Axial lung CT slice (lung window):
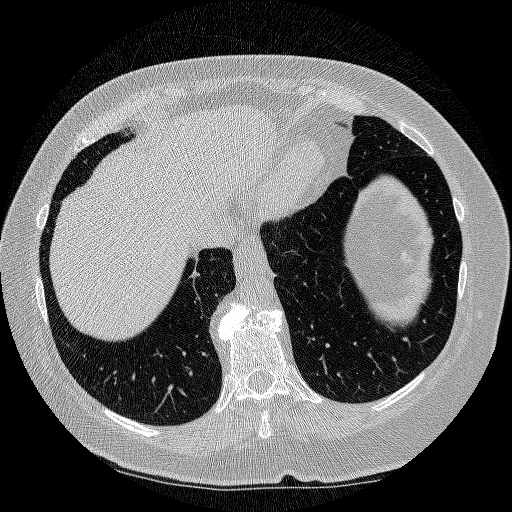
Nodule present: no